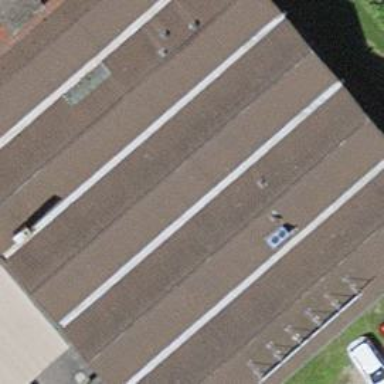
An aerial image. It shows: Industrial building.